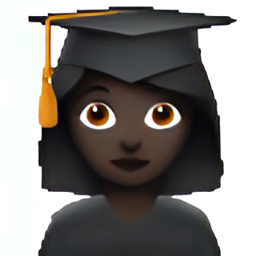
Name: female student type 6
Emoji: 👩🏿‍🎓
Group: People & Body
Sub-group: person-role